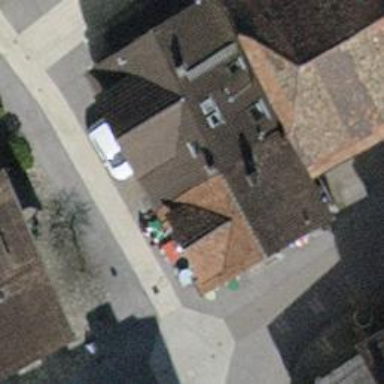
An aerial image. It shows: Restaurant.